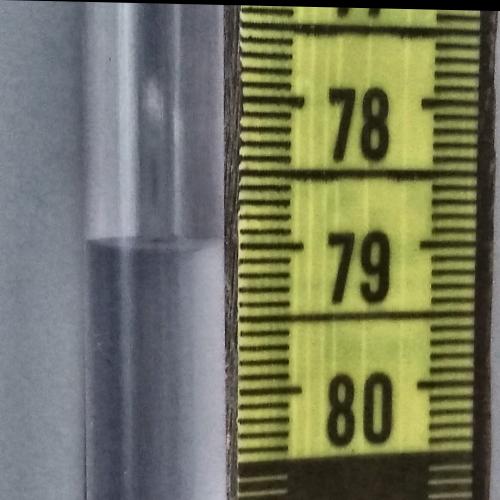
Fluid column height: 79.0 cm